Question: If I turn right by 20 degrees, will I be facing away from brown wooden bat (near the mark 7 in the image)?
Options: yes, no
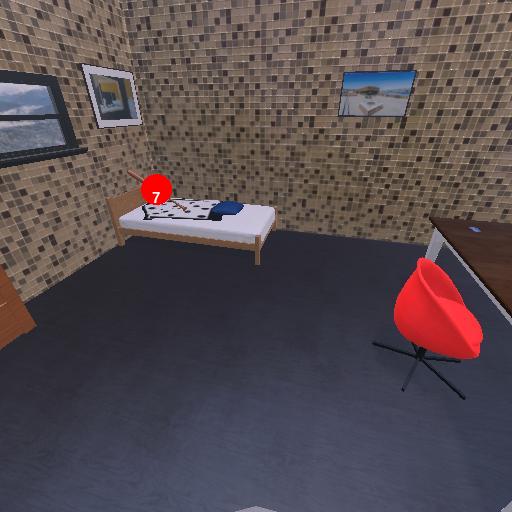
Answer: yes